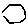
Label: hexagon